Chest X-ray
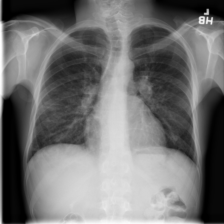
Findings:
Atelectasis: negative
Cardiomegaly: negative
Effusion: negative
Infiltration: negative
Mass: negative
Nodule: negative
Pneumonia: negative
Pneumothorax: negative
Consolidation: negative
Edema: negative
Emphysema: negative
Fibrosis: negative
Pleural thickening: negative
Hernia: negative